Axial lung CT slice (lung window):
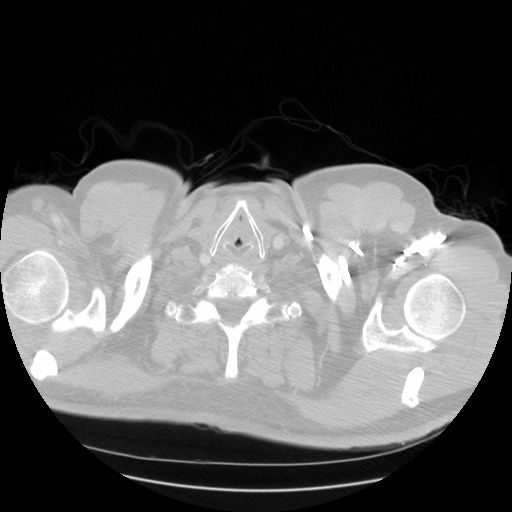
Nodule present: no